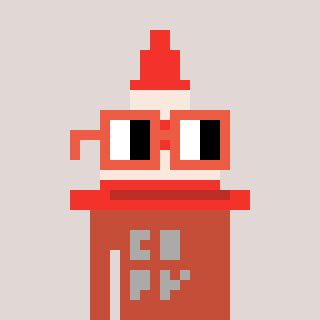
a pixel art character with square orange glasses, a cone-shaped head and a rust-colored body on a warm background